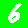
Digit: 6